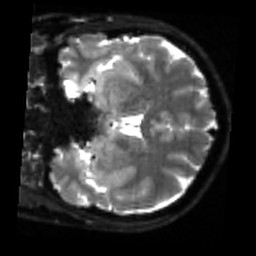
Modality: sbref
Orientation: coronal
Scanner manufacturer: siemens
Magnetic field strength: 3 T
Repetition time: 4 s
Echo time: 0.0594 s